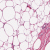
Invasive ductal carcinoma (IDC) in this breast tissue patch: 0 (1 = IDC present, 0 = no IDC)